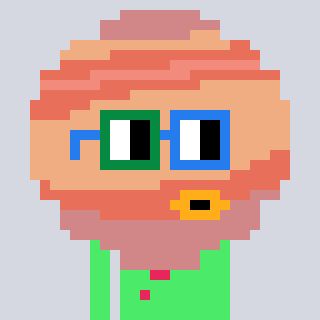
a pixel art character with square green and blue glasses, a jupiter-shaped head and a teal-colored body on a cool background